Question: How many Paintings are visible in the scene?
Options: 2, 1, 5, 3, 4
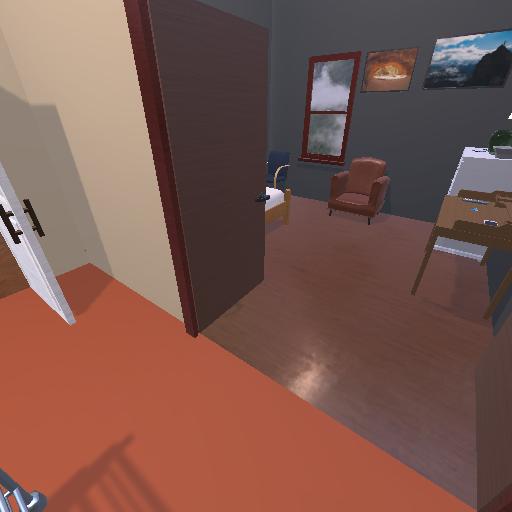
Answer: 2